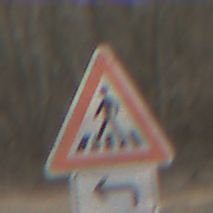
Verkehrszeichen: FussgaengerueberwegRechts
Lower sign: RichtungsangabeDurchPfeile2
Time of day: MorningAfternoon
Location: Outdoor (Nature)
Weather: PartlyCloudy
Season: Winter
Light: Natural